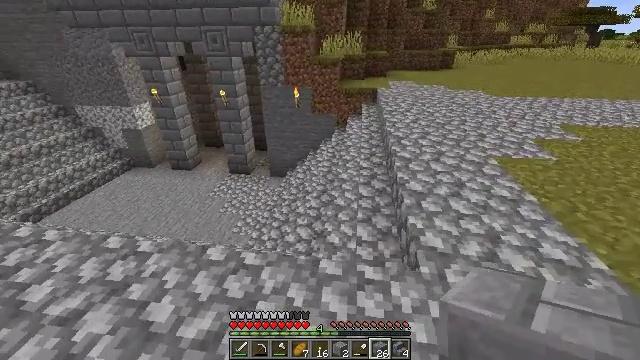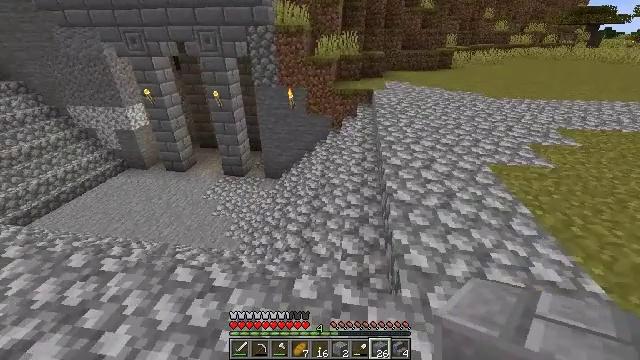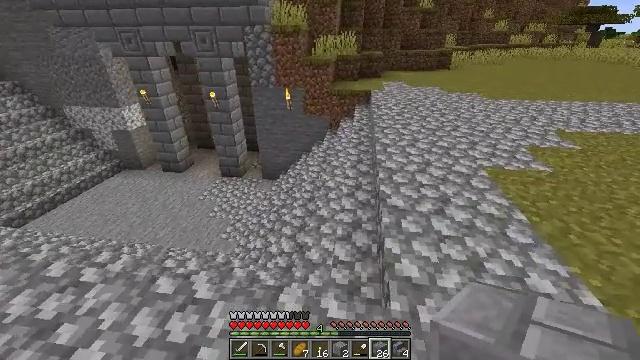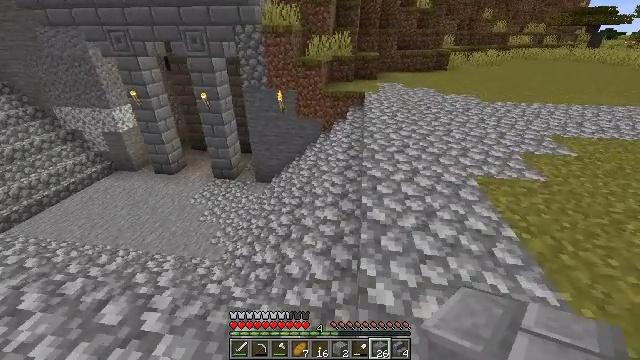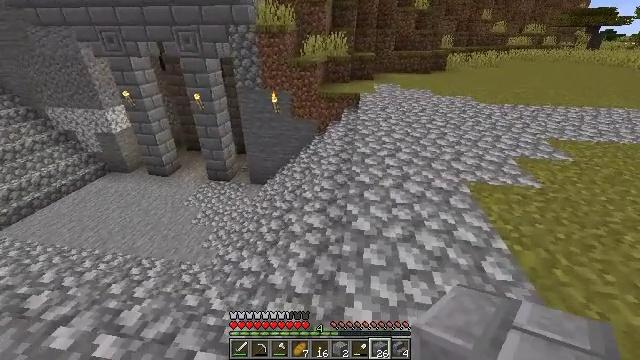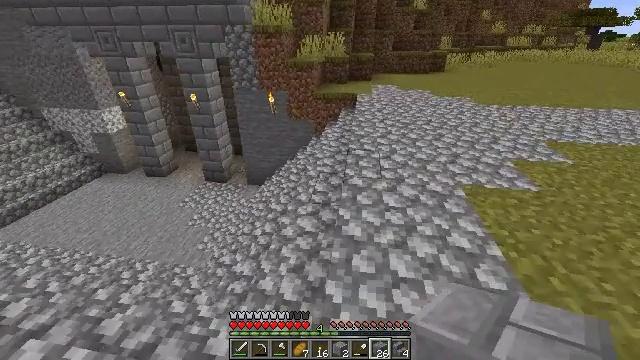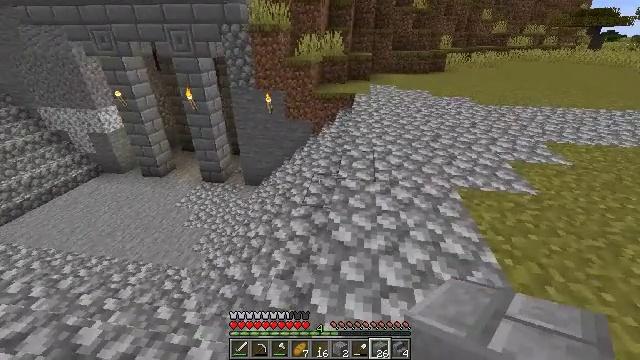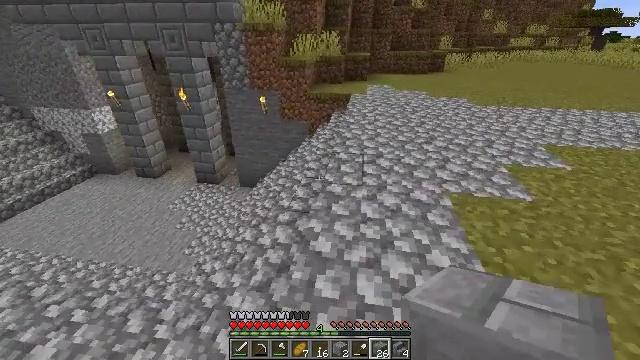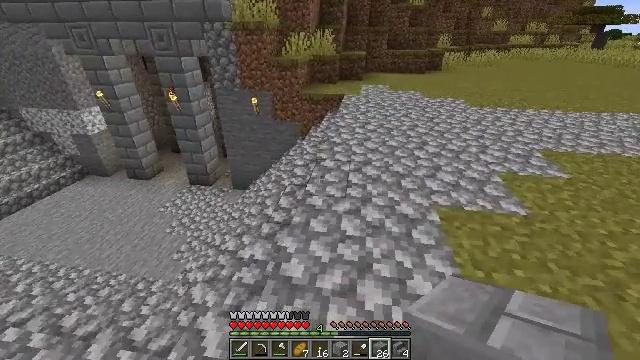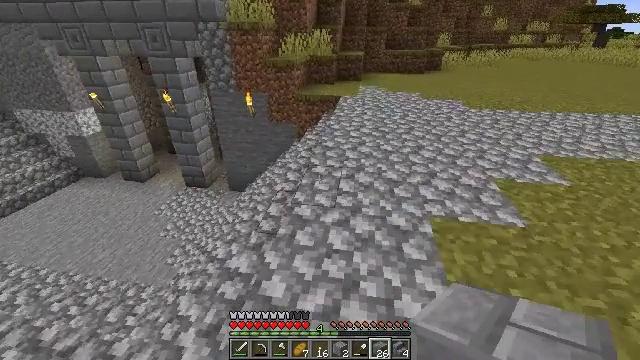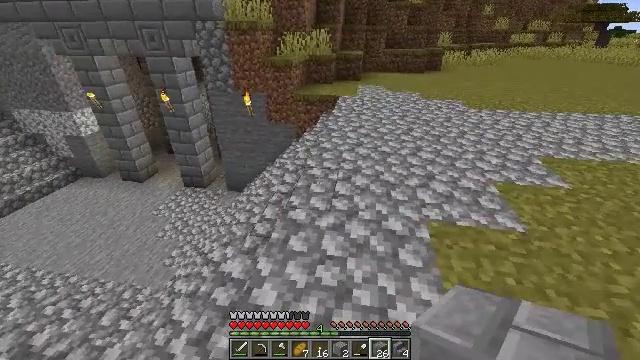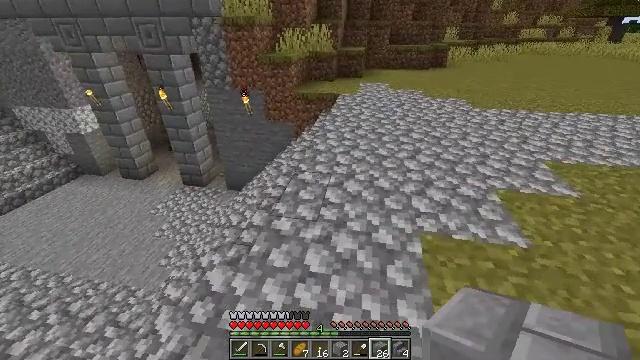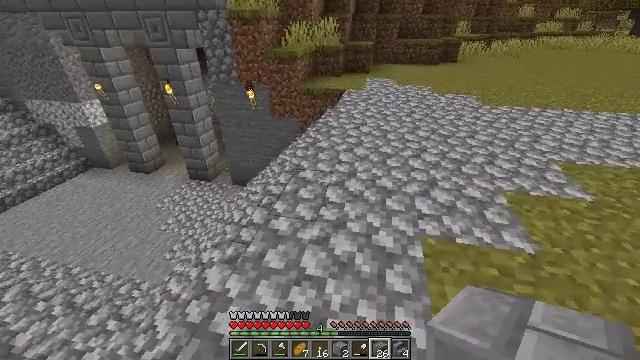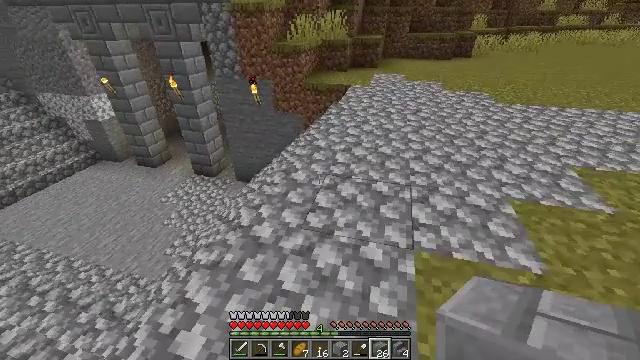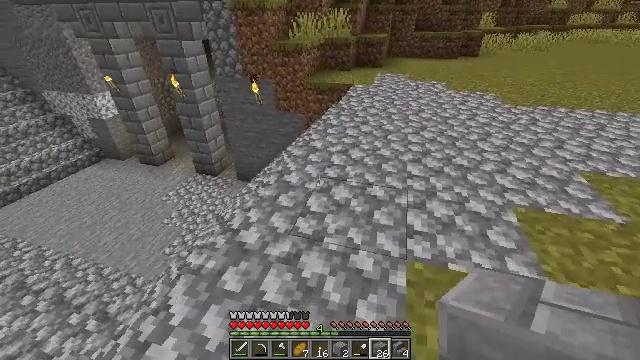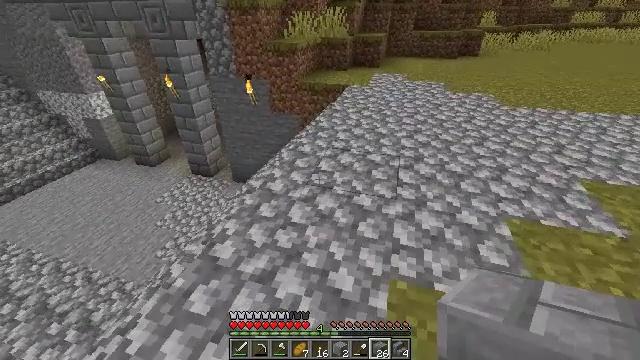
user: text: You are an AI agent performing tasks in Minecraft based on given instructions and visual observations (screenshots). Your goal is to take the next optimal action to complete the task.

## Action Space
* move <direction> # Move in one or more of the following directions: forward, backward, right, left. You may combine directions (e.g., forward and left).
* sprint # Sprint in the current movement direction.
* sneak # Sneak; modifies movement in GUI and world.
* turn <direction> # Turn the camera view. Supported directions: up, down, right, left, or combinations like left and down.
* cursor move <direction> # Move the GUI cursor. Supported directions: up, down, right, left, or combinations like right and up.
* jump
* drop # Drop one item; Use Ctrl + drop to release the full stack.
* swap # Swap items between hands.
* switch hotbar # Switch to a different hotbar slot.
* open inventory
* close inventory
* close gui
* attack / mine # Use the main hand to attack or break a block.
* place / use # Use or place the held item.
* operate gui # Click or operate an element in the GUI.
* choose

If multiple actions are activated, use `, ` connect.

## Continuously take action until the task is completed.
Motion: motion action
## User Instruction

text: Craft polished granite.
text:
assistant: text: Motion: move forward and move right
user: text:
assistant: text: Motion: move forward and move right
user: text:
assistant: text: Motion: move forward and move right
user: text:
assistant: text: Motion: move forward and move right
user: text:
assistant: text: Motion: move forward and move right
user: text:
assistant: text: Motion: move forward and move right
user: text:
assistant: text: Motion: move forward and move right
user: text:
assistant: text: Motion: move forward and move right
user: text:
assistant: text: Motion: move forward and move right
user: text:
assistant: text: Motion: move forward and move right
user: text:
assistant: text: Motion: move forward and move right, turn left
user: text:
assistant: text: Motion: move forward and move right, turn left and down
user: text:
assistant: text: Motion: move forward and move right, turn left and down
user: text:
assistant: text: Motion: move forward and move right, turn left
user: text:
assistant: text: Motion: move forward and move right
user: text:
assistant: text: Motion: move forward and move right
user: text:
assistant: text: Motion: move forward and move right
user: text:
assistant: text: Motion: move forward and move right, turn left
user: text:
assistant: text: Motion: move forward and move right
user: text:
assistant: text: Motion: move forward and move right
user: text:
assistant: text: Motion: move forward and move right
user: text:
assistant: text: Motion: move forward and move right
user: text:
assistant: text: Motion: move forward and move right
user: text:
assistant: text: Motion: move forward and move right
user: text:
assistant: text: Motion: move forward and move right, turn left and down
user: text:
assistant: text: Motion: move forward and move right, turn left
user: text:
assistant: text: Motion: move forward and move right, turn left and up
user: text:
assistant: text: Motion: move forward and move right, turn left and up
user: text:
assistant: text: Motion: move forward and move right, turn left and up
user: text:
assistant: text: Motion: move forward and move right, turn left and up